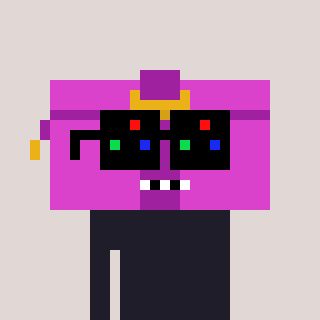
a pixel art character with square black sunglasses, a clutch-shaped head and a bege-colored body on a warm background